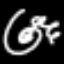
Label: squiggle